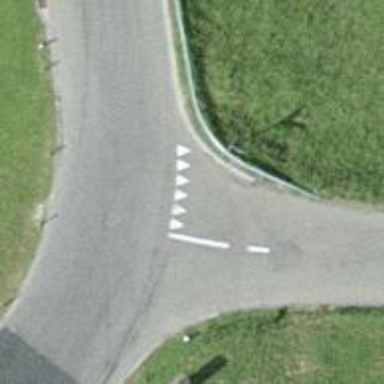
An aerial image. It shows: Road with "give way" sign.